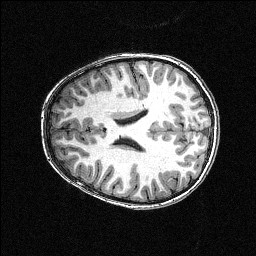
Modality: T1w
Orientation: axial
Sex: male